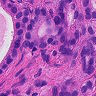
Metastatic tissue present: yes